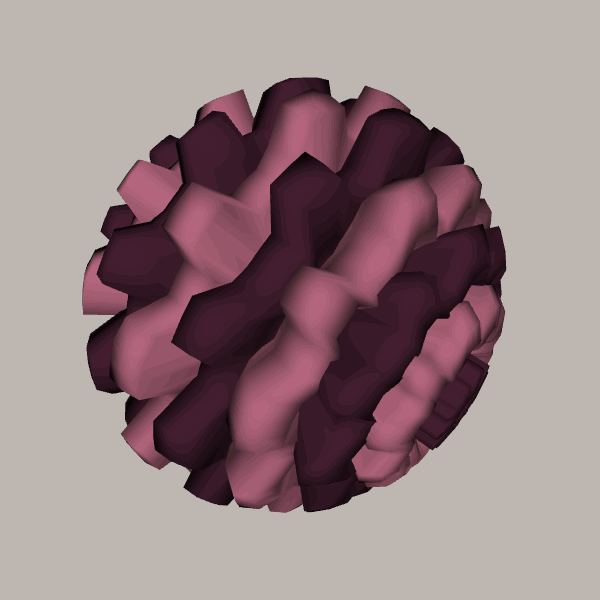
Background: light